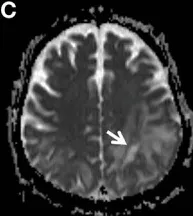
The zone of active inflammation and demyelination is again indicated also by the low ADC-rim surrounding the area affected by the JC-virus (C, white arrow).
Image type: radiology (mri)